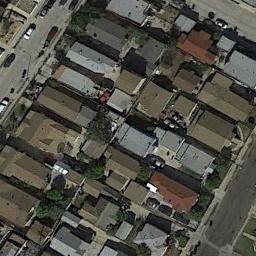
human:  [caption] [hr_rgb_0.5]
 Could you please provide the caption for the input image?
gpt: A dense residential area with lots of houses arranged neatly is surrounded by some roads .

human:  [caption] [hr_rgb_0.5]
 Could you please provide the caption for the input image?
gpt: The dense residential is next to the road with some cars .

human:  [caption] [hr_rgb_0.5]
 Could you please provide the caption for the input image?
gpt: There are many roads and neatly arranged houses and trees and many vehicles in densely populated areas .

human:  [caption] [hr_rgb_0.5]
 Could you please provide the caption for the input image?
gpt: The houses stand in two rows .

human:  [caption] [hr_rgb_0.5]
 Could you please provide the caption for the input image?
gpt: There are many brown and gray buildings on dense residential area .